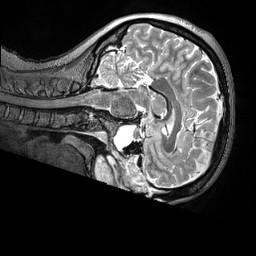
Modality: T2w
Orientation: sagittal
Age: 36
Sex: female
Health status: healthy
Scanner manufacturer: siemens
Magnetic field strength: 3 T
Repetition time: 3.2 s
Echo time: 0.563 s